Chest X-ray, AP view. Patient: 10 years old, sex F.
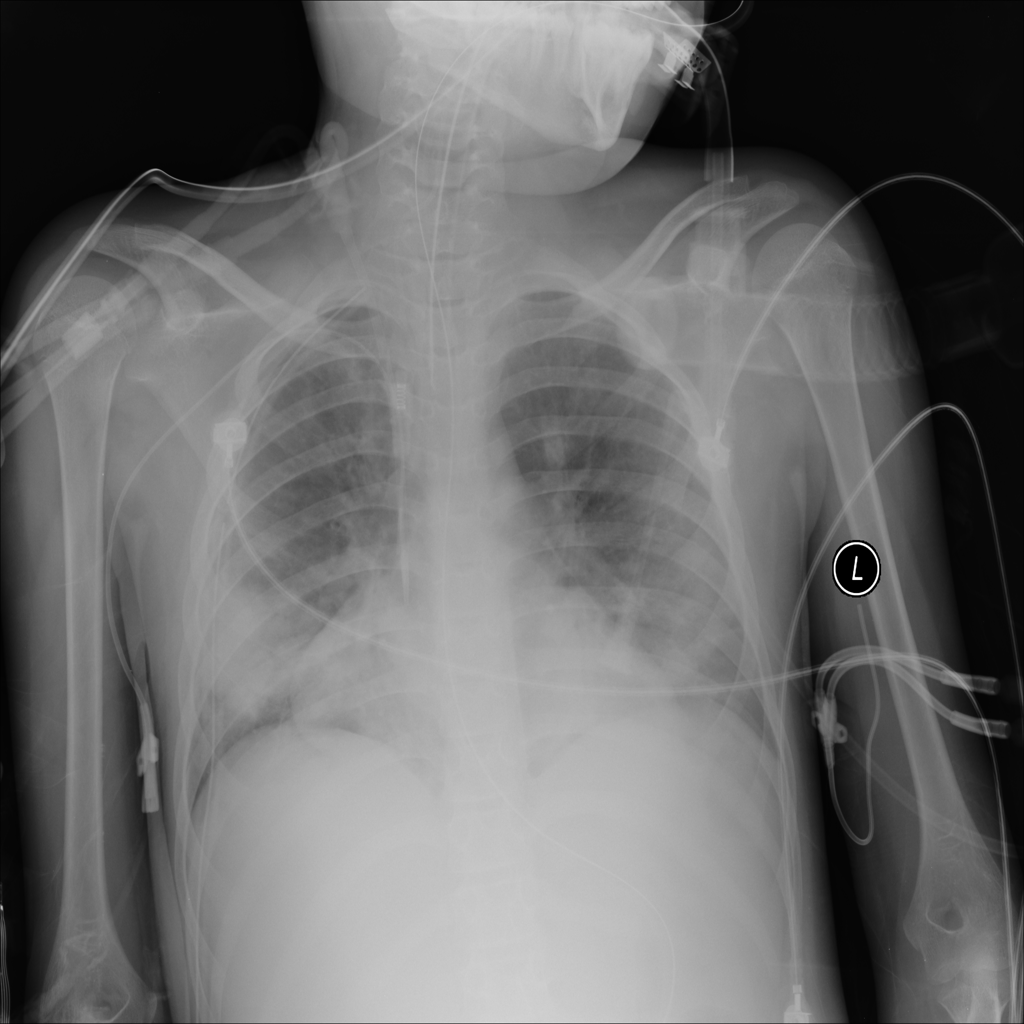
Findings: Infiltration